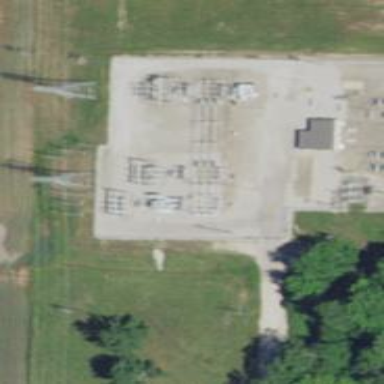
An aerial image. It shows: Switch for power supply.